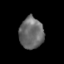
Tissue: skin
Cell type: Epithelial cells
Senescence score: 0.281
Nuclear area (px): 745
Mean DAPI intensity: 106.58